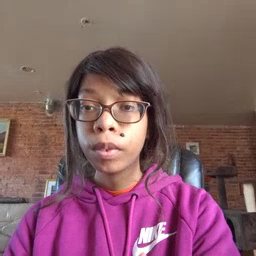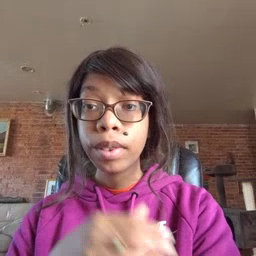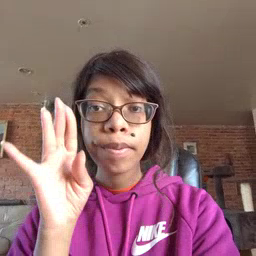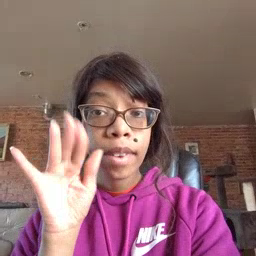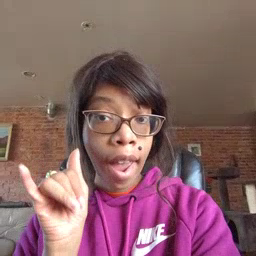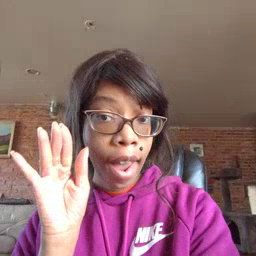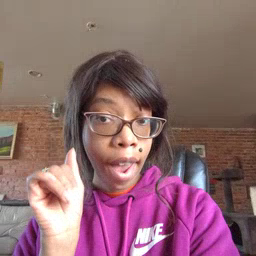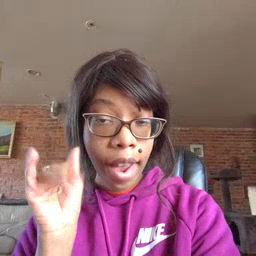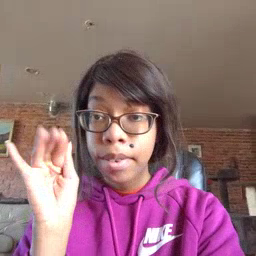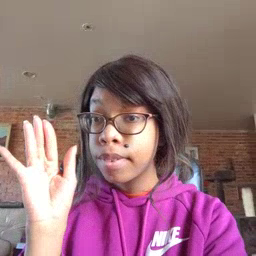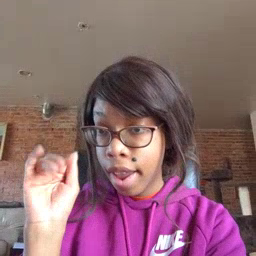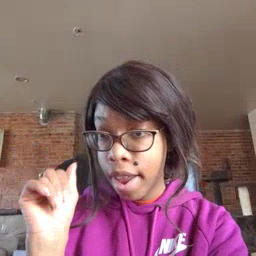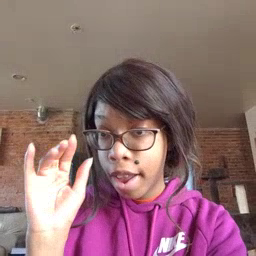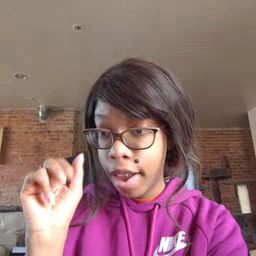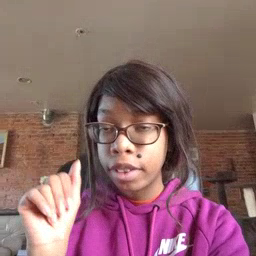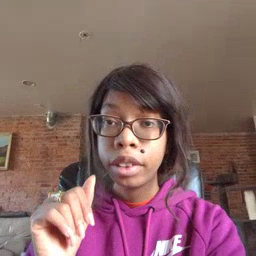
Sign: bye